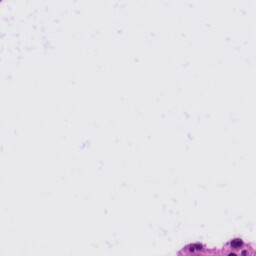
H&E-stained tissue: Liver